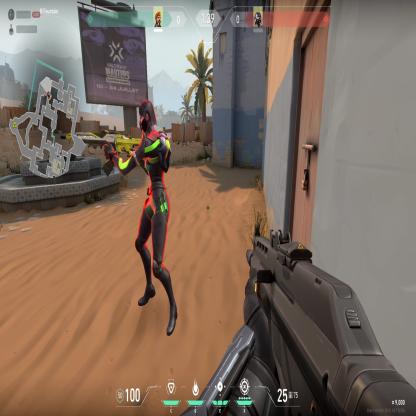
Label: enemy